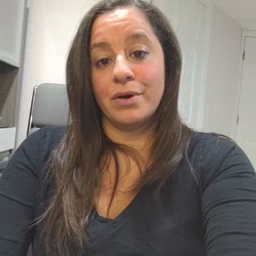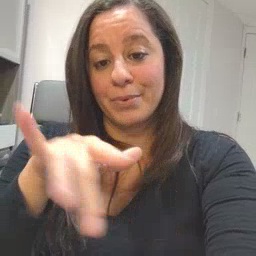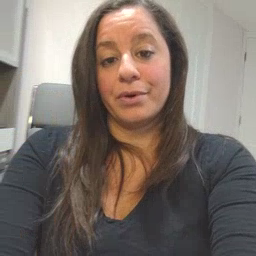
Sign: empty